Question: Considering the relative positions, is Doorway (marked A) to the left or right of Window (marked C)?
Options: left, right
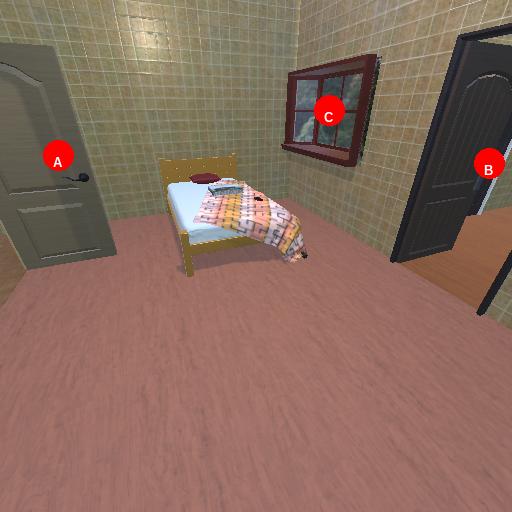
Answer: left